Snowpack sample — Snodgrass Mountain, Crested Butte, Colorado (2/4/25, 12:06 PM MST)
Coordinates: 38.923, -106.968
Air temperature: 35 °F
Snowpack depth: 80 cm
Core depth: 60 cm
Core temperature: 32 °F
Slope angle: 14°, slope face: 78°
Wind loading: low
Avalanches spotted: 0
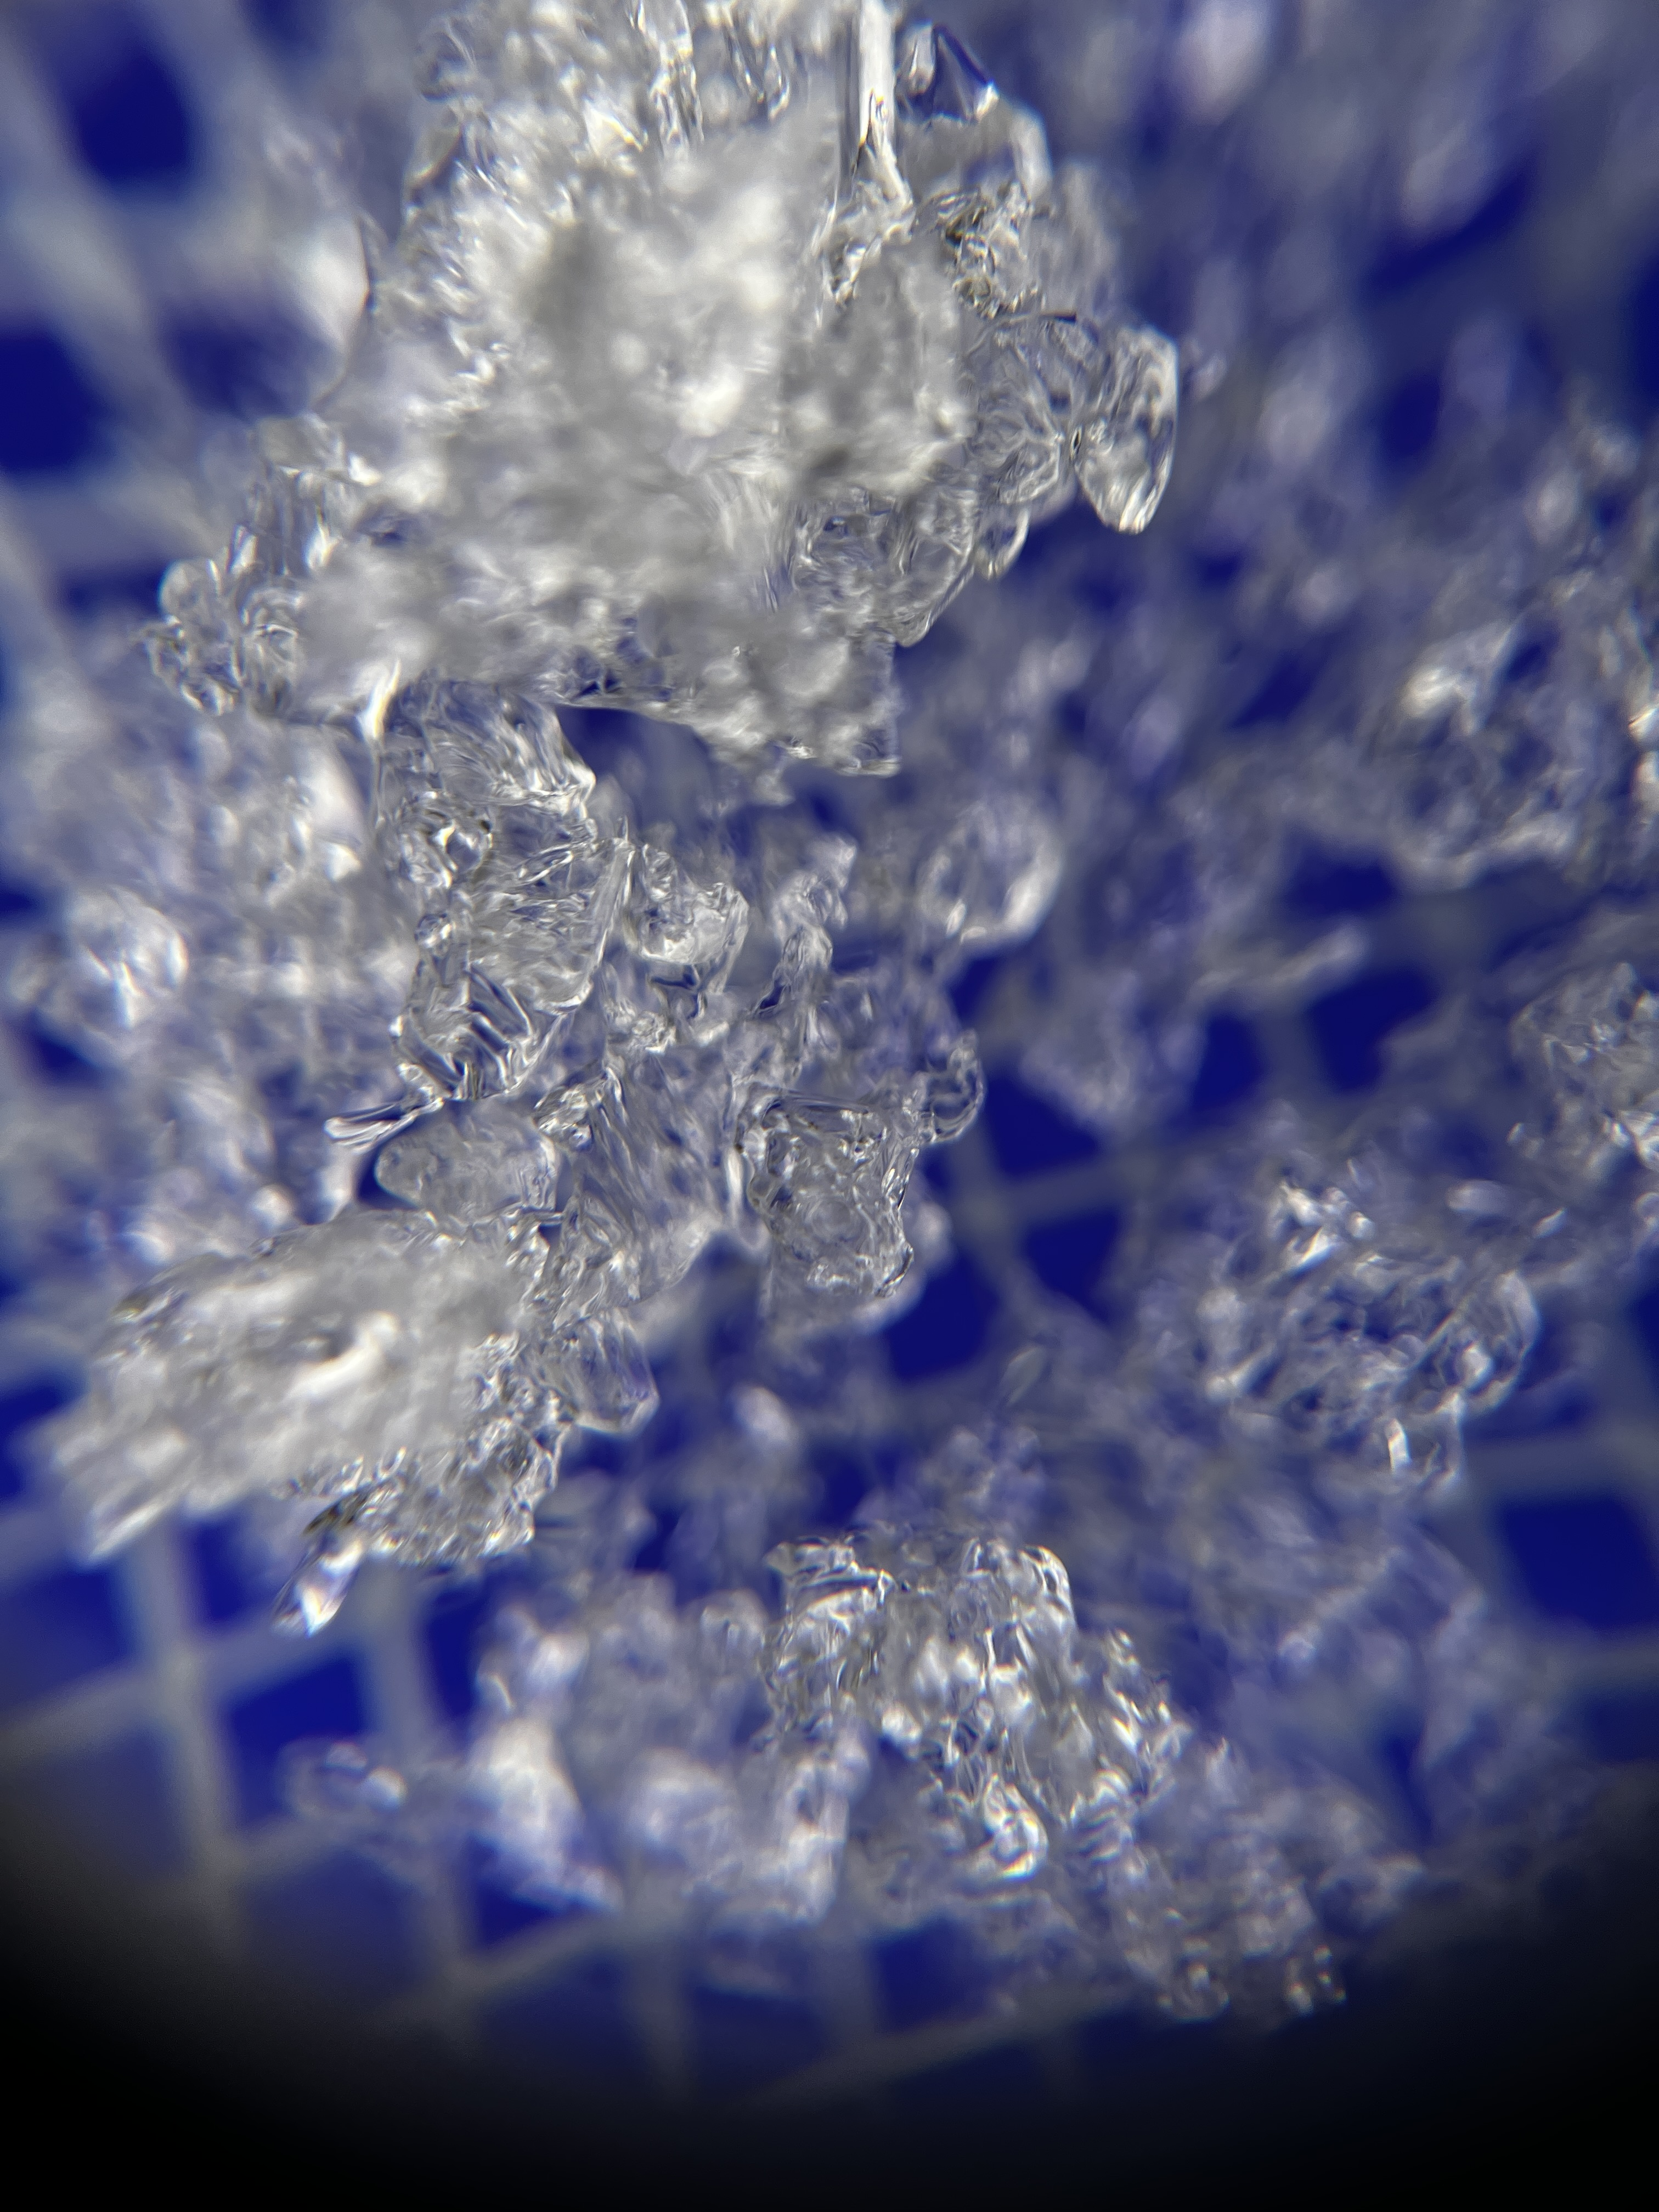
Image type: magnified_profile
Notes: No avalanches nearby, unusually warm weather for the last month reported by residents, Collected 25 yards from treeline